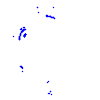
Particle: pion